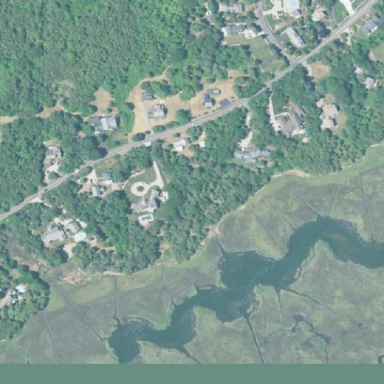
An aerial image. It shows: Saltmarsh wetland area.